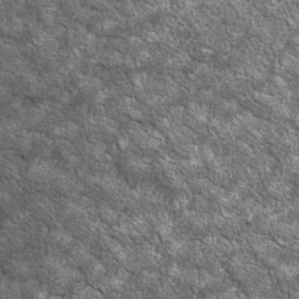
Label: non_frost